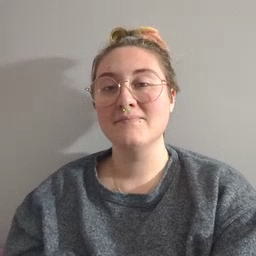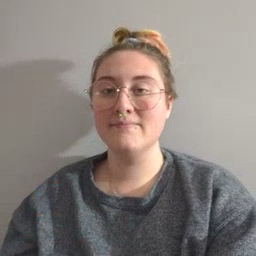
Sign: pen